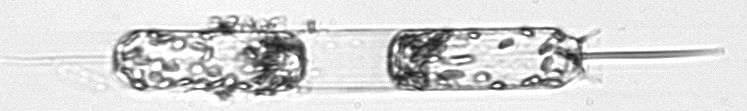
Label: Ditylum_brightwellii